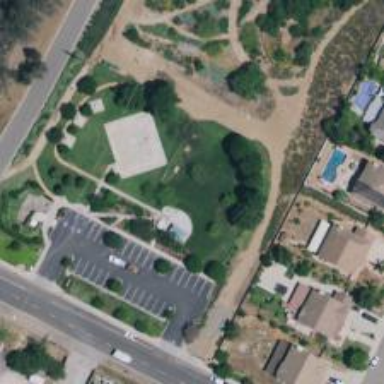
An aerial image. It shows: Dog park for leisure land.